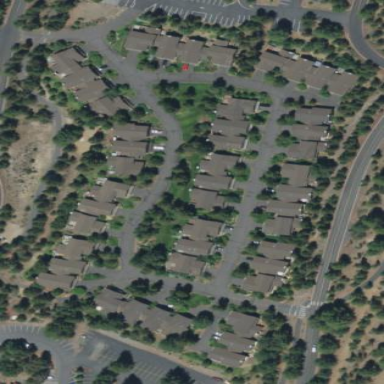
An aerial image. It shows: Residential area featuring townhomes.